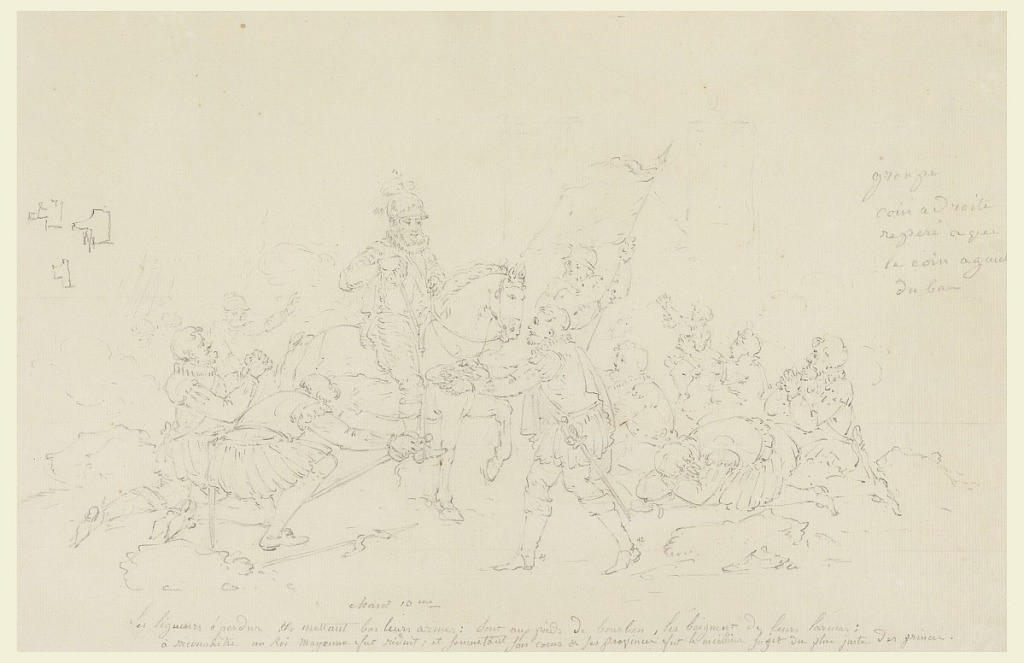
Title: Sketches for scene 1 and 2 of the cartoon for cotton printing: The History of Henry IV [L'Histoire de Henri IV]
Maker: Hartmann et Fils, Munster, France
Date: ca. 1820
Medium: Graphite on cream-colored paper
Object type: Drawing
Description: Scene from Voltaire's epic "Henriade". The entrance of Henry IV into Paris, approaching on horseback the Cathedral of Notre Dame, his subjects kneeling before him. (Canto X, lines 512-514).